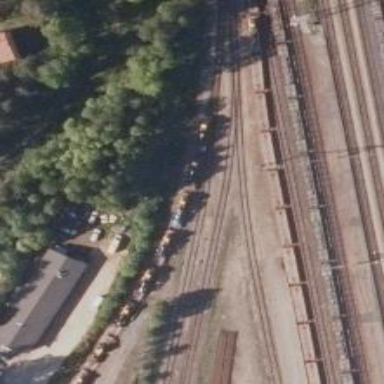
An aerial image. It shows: Railway spur service.